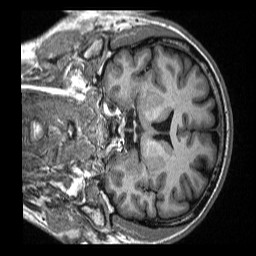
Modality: T1w
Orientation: coronal
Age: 52
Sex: male
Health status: healthy
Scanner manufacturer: siemens
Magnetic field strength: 3 T
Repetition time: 2.3 s
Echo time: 0.00298 s